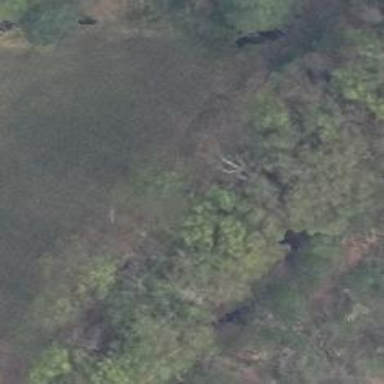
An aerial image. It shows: Hunting stand.